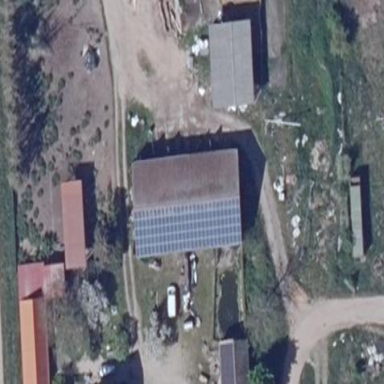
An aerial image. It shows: Building featuring small installation solar photovoltaic panel for electricity generation.